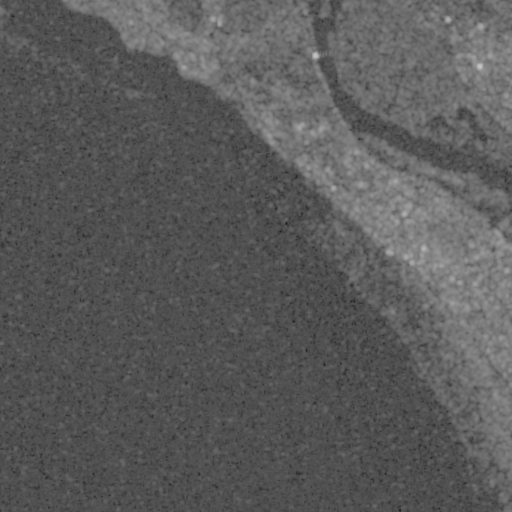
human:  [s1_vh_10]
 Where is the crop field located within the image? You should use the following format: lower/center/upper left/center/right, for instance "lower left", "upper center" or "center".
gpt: The crop field is located in the upper of the image.
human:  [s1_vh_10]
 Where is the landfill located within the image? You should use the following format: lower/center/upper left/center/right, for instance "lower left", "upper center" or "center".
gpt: The landfill is located in the upper center of the image.
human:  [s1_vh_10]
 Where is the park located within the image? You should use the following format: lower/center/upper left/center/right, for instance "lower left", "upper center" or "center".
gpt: The park is located in the upper right of the image.
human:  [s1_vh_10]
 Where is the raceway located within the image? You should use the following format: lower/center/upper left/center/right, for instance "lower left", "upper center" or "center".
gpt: The raceway is located in the center right of the image.
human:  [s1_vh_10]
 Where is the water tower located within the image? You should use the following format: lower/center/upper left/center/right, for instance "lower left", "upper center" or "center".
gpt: The water tower is located in the upper right of the image.
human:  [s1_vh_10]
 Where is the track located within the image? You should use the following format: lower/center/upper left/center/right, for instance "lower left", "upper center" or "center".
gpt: There is no track in the image.

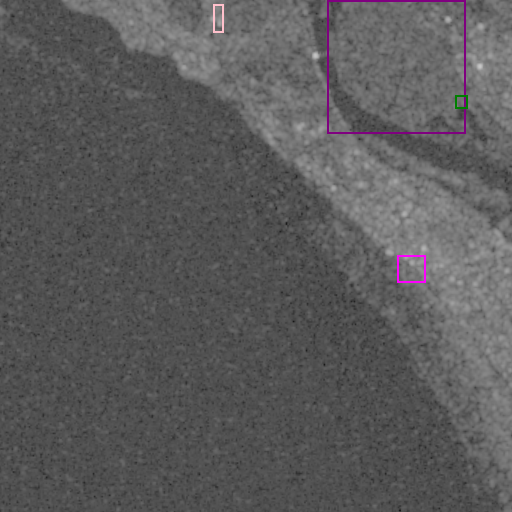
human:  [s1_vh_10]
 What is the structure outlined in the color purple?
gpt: The structure outlined in purple is a crop field.
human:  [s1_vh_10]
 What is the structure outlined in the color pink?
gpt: The structure outlined in pink is a landfill.
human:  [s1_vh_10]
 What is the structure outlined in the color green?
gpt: The structure outlined in green is a park.
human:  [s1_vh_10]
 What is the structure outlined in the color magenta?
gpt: The structure outlined in magenta is a parking lot.
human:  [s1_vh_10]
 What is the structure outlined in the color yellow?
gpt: There is no yellow outline.